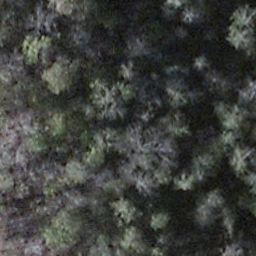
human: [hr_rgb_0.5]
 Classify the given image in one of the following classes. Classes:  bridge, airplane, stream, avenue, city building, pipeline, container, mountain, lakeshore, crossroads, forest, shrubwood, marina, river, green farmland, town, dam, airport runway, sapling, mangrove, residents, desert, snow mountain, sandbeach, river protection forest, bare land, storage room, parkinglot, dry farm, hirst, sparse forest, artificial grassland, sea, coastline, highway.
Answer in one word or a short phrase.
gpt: shrubwood